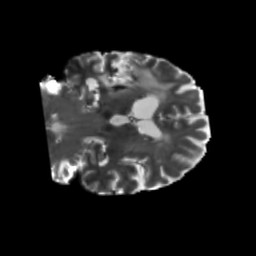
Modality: T2w
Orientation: coronal
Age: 75
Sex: male
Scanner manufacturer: siemens
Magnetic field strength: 3 T
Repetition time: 5.25 s
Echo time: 0.08 s